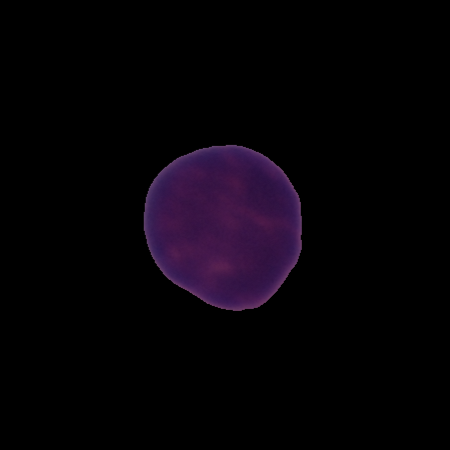
Label: healthy